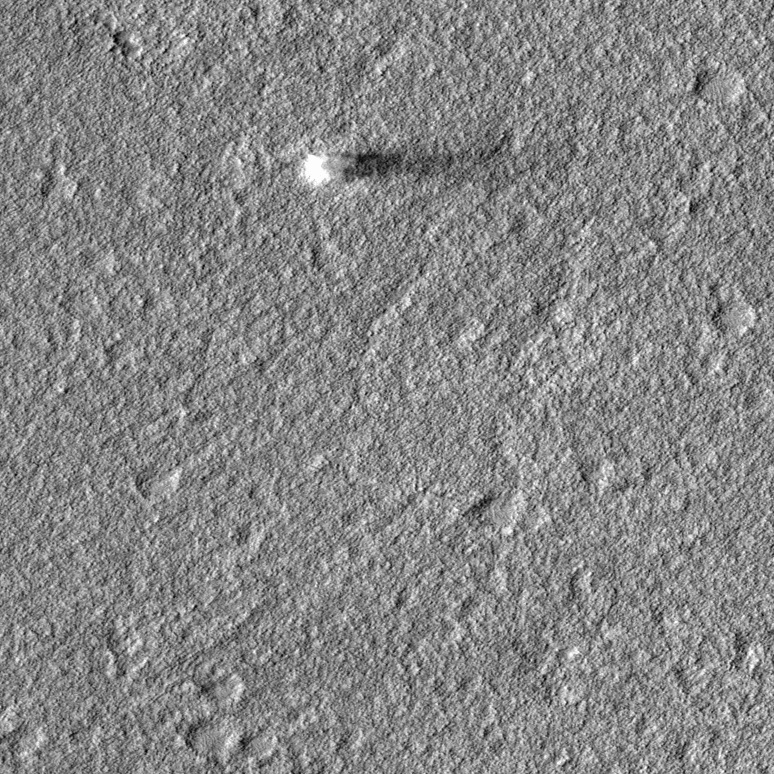
Label: dustdevil